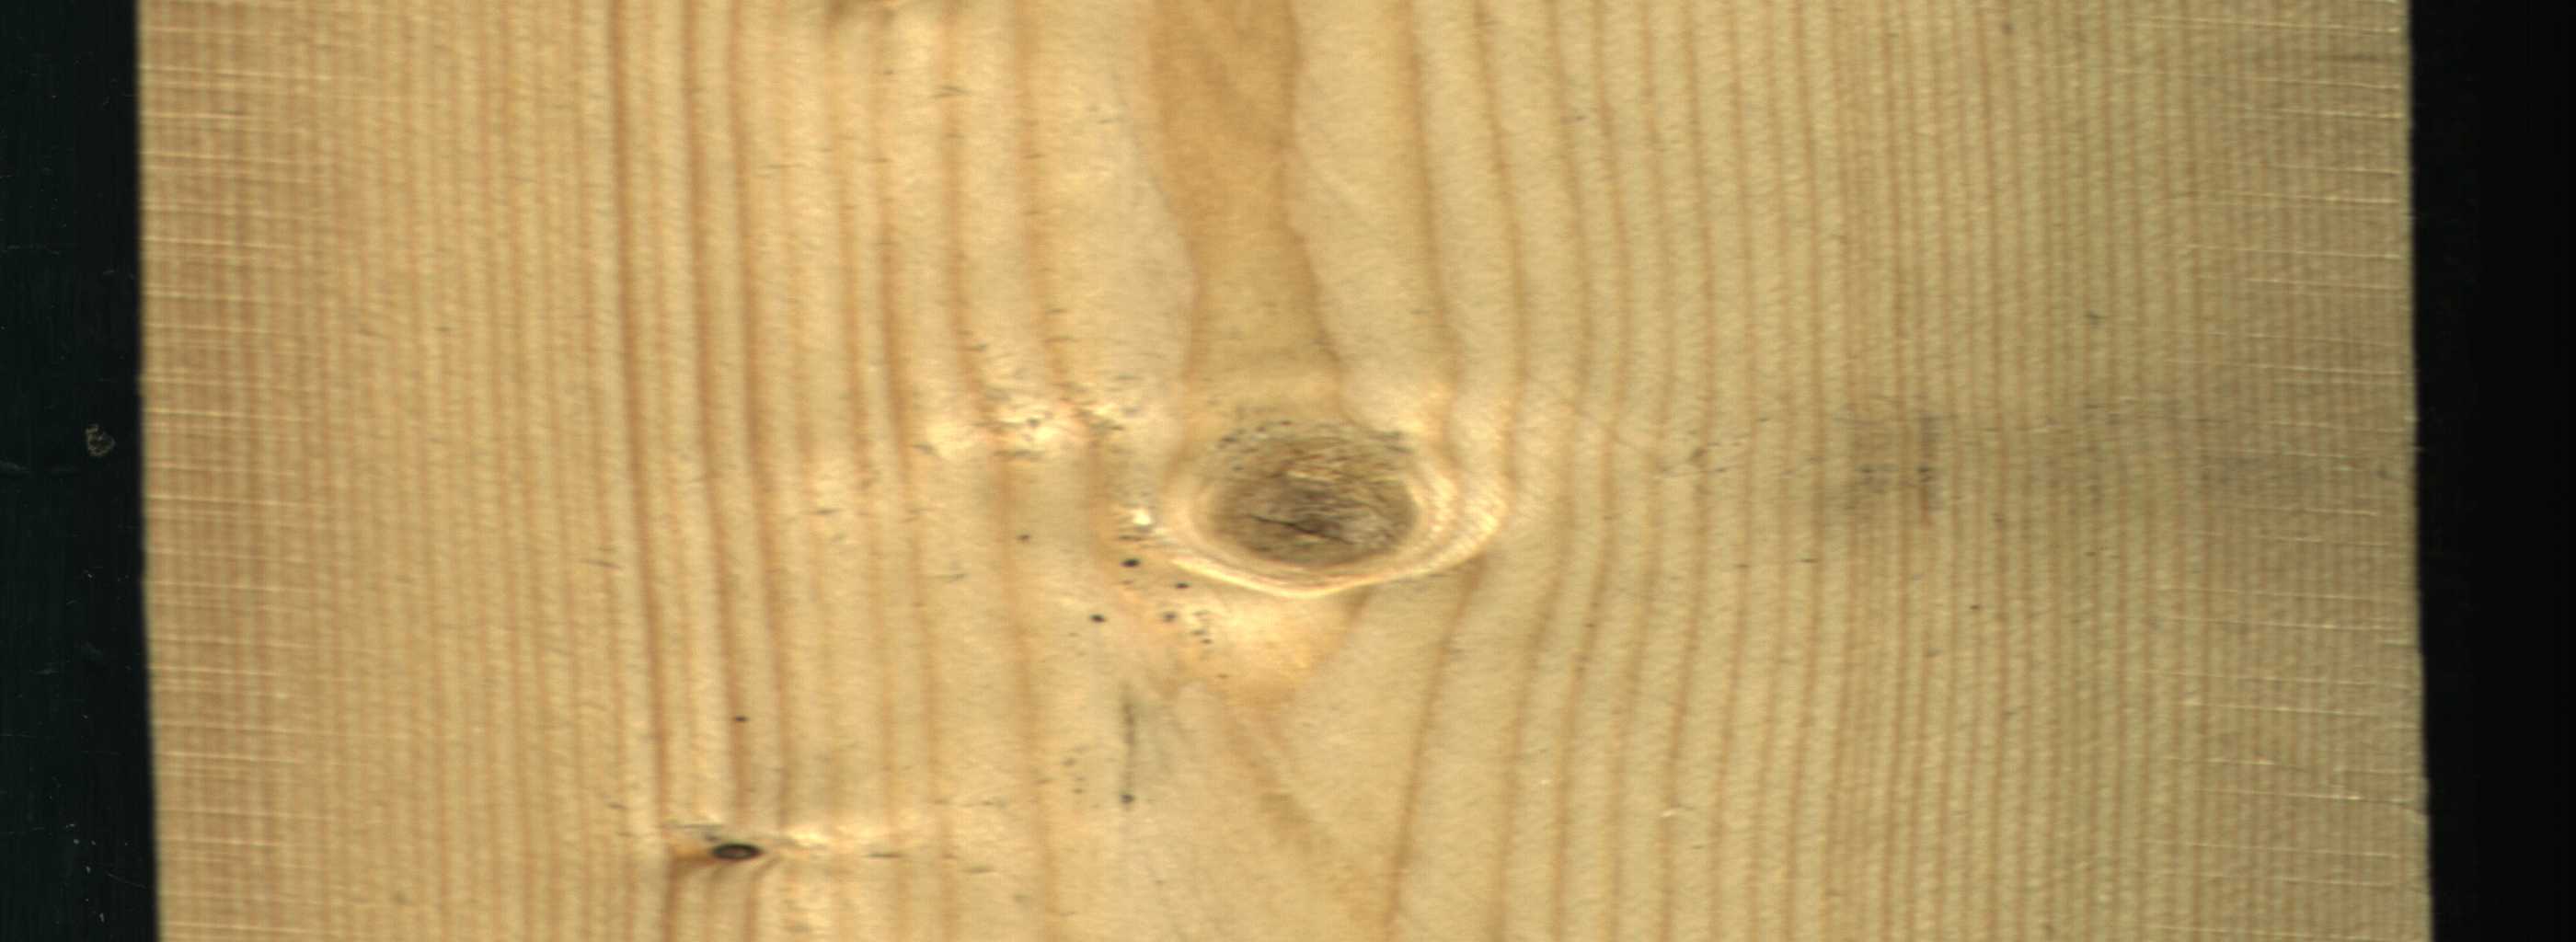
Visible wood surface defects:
Live_Knot
Live_Knot